Question: I am making a game and have trouble with getting a JLabel to show in a particular place
I want the JLabel to be above the level panel. When I try to do what I think would work, it will show me a blank screen with the label but no level panel. Also, why won't my game redraw correctly when I drag the window?
Game
'''
import java.awt.Dimension;
import java.awt.event.ActionEvent;
import java.awt.event.ActionListener;
import java.util.ArrayList;
import javax.swing.JFrame;
import javax.swing.JLabel;
import javax.swing.Timer;
public class Game {
private Level l;
private Player p;
private ArrayList<Monster> m;
private static JLabel status = new JLabel();
private JLabel score = new JLabel();
private static LevelPanel lp;
private Timer timer;
public Game()
{
l = new Level(this,4,11);
p = new Player(this,1,1);
m = new ArrayList<Monster>();
Monster monster = new SimpleMonster(this,0,0,0,1);
Monster m1 = new SimpleMonster(this);
m.add(monster);
m.add(m1);
lp = new LevelPanel(this);
status = new JLabel("null");
lp.add(status);
timer = new Timer(10, new TimerListener());
timer.start();
}
public void win()
{
timer.stop();
status.setText("Congrats you won!");
System.out.println("You win!");
}
public void lose()
{
timer.stop();
status.setText("Sorry you lose.");
// System.out.println("Sorry");
}
public static void main(String[] args)
{
JFrame jframe = new JFrame();
jframe.add(new LevelPanel(new Game()));
// jframe.add(lp);
jframe.getContentPane().add(lp);
// jframe.getContentPane().add(status);
// jframe.add(status);
jframe.setDefaultCloseOperation(JFrame.EXIT_ON_CLOSE);
jframe.setPreferredSize(new Dimension(500, 500));
jframe.pack();
jframe.setVisible(true);
}
private class TimerListener implements ActionListener {
@Override
public void actionPerformed(ActionEvent ae) {
// TODO Auto-generated method stub
// panel.repaint();
//update score and remainder
for (Monster m : getMonsters())
{
m.update();
}
//call update() of all monsters
}
}
public Level getLevel()
{
return l;
}
public Player getPlayer()
{
return p;
}
public ArrayList<Monster> getMonsters()
{
return m;
}
}
'''
My Level Panel
'''
import java.awt.Graphics;
import java.awt.event.KeyEvent;
import java.awt.event.KeyListener;
import javax.swing.JPanel;
public class LevelPanel extends JPanel implements KeyListener{
private Game game;
public LevelPanel(Game game)
{
this.game = game;
setFocusable(true);
addKeyListener(this);
}
public void paintComponent(Graphics g)
{
super.paintComponent(g);
game.getLevel().draw(g);
repaint();
}
@Override
public void keyPressed(KeyEvent arg0) {
if (arg0.getKeyCode() == KeyEvent.VK_UP)
{
game.getPlayer().move(-1, 0);
}
if (arg0.getKeyCode() == KeyEvent.VK_DOWN)
{
game.getPlayer().move(1, 0);
}
if (arg0.getKeyCode() == KeyEvent.VK_LEFT)
{
game.getPlayer().move(0, -1);
}
if (arg0.getKeyCode() == KeyEvent.VK_RIGHT)
{
game.getPlayer().move(0, 1);
}
// System.out.print(game.getLevel().getItemsLeft());
// repaint();
}
@Override
public void keyReleased(KeyEvent arg0) {
// TODO Auto-generated method stub
}
@Override
public void keyTyped(KeyEvent arg0) {
// TODO Auto-generated method stub
}
}
'''
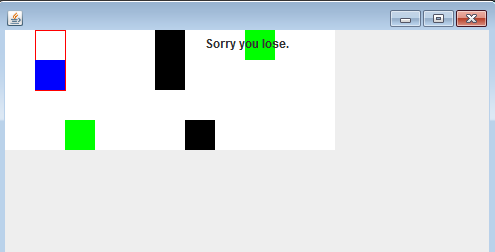
Answer: The problem is that you had simply added the JPanel and JLabel using add() so they will just go wherever the default is. If you want to position them in a certain alignment you need to use a layout manager. The simplest one to use is BorderLayout, but if you want full control you should use GridBagLayout. Using GridBag you can set constaints for each individual Component. To understand GridBagLayout and save you time in the long run I suggest you look up Constraints and Insets as well as GridBagLayout.